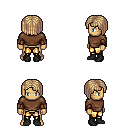
a pixel art fantasy rpg character, male body template, human, tanned skin, brown long-sleeve shirt, gold greaves, white blonde pageboy hairstyle, cloth bracers, black shoes, four views (front, back, left, right), 2x2 character sprite sheet, small pixel art, hard edges, no anti-aliasing